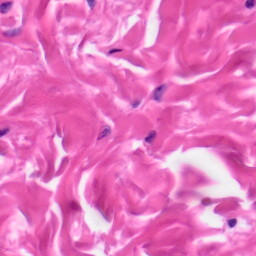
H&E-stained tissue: Skin